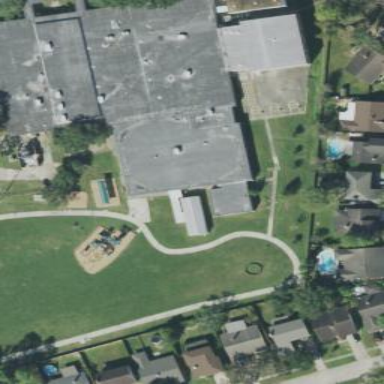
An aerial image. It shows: School building.